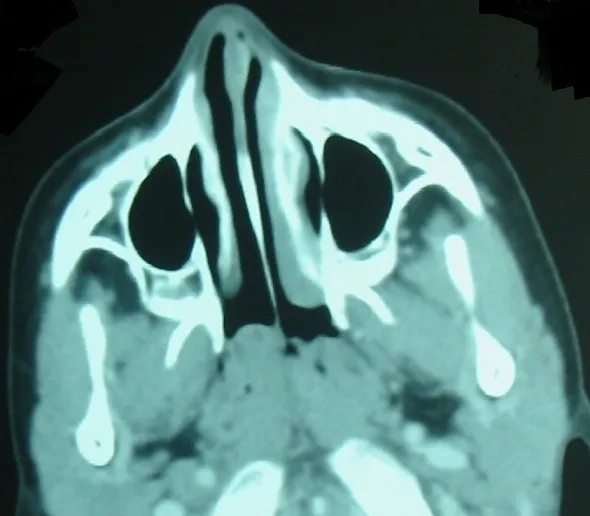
Computed tomography showing nasopharyngeal swelling in the first patient.
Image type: radiology (ct)